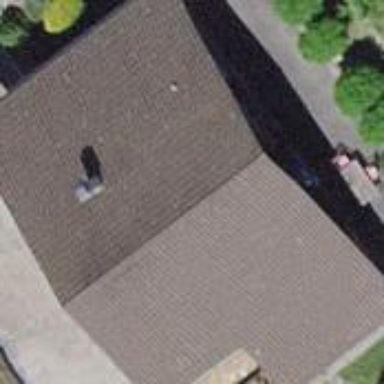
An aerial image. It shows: Gabled building with tile roof that is oriented across.